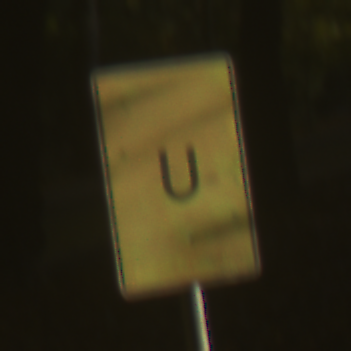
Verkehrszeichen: AnkuendigungOderFortsetzungUmleitungOhnePfeilsymbol
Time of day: SunriseSunset
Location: Outdoor (Nature)
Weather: PartlyCloudy
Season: NotSpecified
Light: Natural